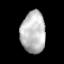
Tissue: lung
Cell type: Epithelial cells
Senescence score: 0.2088
Nuclear area (px): 1002
Mean DAPI intensity: 189.237